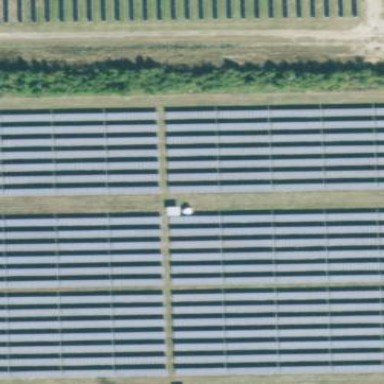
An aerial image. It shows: Solar power generator using photovoltaic panels.